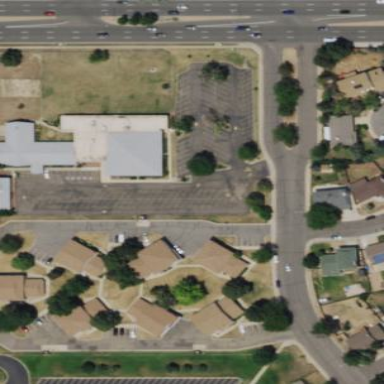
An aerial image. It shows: School.